Question: This is the question:
There are N boys and N girls. Only a boy and a girl can form a dancing pair (i.e. no same sex dancing pairs are allowed). The only other condition in making pairs is that their absolute difference in height should be less than or equal to K.
Find the maximum number of pairs that can be formed so that everyone has a unique partner.
I want to improve my algorithm to take less time..
first see the code:
'''
//k is the maximum difference between pairs
int k = 5;
ArrayList<Integer> ArrBoys = new ArrayList<>(Arrays.asList(new Integer[]{28, 16, 22}));
ArrayList<Integer> ArrGirls = new ArrayList<>(Arrays.asList(new Integer[]{13, 10, 14}));
//sorting all arrays
Collections.sort(ArrBoys);
Collections.sort(ArrGirls);
System.out.println("After Sorting");
//printing arrays after sorting
for (Integer ArrBoy : ArrBoys) {
System.out.print(ArrBoy + " ");
}
System.out.println("");
for (Integer ArrGirl : ArrGirls) {
System.out.print(ArrGirl + " ");
}
System.out.println("");
//algorithm used to find the number of pairs
int count = 0;
for (Iterator<Integer> iteB = ArrBoys.iterator(); iteB.hasNext();) {
Integer ArrBoy = iteB.next();
for (Iterator<Integer> iteG = ArrGirls.iterator(); iteG.hasNext();) {
{
Integer ArrGirl = iteG.next();
int dif = (int) Math.abs(ArrBoy - ArrGirl);
if (dif <= k) {
System.out.println("we took " + ArrBoy + " from boys with "
+ ArrGirl + " from girls, thier dif < " + k);
ArrBoys.remove(ArrBoy);
ArrGirls.remove(ArrGirl);
iteB = ArrBoys.iterator();
count++;
break;
} else {
System.out.println("we try " + ArrBoy + " from boys with " + ArrGirl + " from grils but thier dif > " + (int) k);
//ArrGirls.remove(ArrGirl);
}
}
}
}
System.out.println("the number of pairs we can take is "+count);
'''
the output of this code is:

As you see this algorithm inefficient since we don't need to start comparing the height from the first girl for the second boy, we should go to the girl which come after the previous girl we took as pair.
For example:
in the boy with 22 height, the algorithm must start comparing the boys'height with the girl with 14 height, because we already sort them, if the first boy (shorter) cant make a pair with the first girl so definitely the second boy (longer) cant also, we waste the time if we compare from the first girl.
We can solve this problem by two choices, either by making the iterator start with the girl after the previous boy has been stopped (i don't know how to do it with iterator), or by removing the girl from the arraylist once if it's not satisfy the condition and let the loop start with first girl (i tried this but it gives me an exception)
Solve it by these two ways if you can...
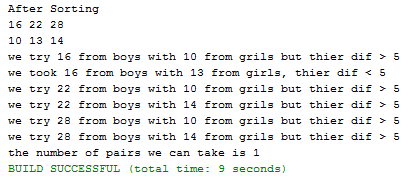
Answer: You have to add more conditions. Here it is, there are three options :
- - -
Here is the code:
'''
int count = 0;
int gLimit = 0;
for (int b = 0; b<ArrBoys.size();b++) {
if(gLimit == ArrGirls.size()) {
System.out.println("no more girl for boy " + ArrBoys.get(b));
}
for (int g = gLimit; g<ArrGirls.size();g++) {
{
int dif = ArrBoys.get(b) - ArrGirls.get(g);
if (Math.abs(dif) <= k) {
System.out.println("we took " + ArrBoys.get(b) + " from boys with "
+ ArrGirls.get(g) + " from girls, thier dif < " + k);
gLimit++;
count++;
break;
} else if (dif > k) {
System.out.println("we try " + ArrBoys.get(b) + " from boys with " + ArrGirls.get(g) + " from grils but thier dif > " + (int) k + ", girl too small, excluded");
gLimit++;
} else if (dif < -k) {
System.out.println("we try " + ArrBoys.get(b) + " from boys with " + ArrGirls.get(g) + " from grils but thier dif > " + (int) k + ", boy too small, excluded");
break;
}
}
}
}
'''
I used get index for more maniability on lists content
Here is the ouput
'''
After Sorting
16 22 28
10 13 14
we try 16 from boys with 10 from grils but thier dif > 5, girl too small, excluded
we took 16 from boys with 13 from girls, thier dif < 5
we try 22 from boys with 14 from grils but thier dif > 5, girl too small, excluded
no more girl for boy 28
the number of pairs we can take is 1
'''